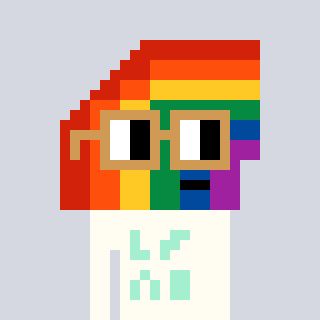
a pixel art character with square brown glasses, a rainbow-shaped head and a grayscale-colored body on a cool background